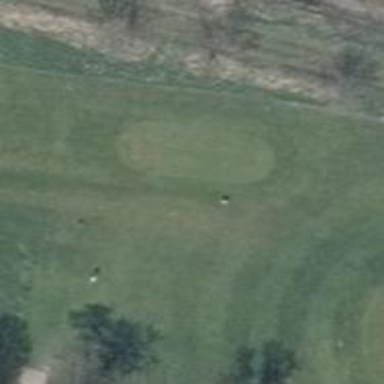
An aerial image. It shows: Golf tee.